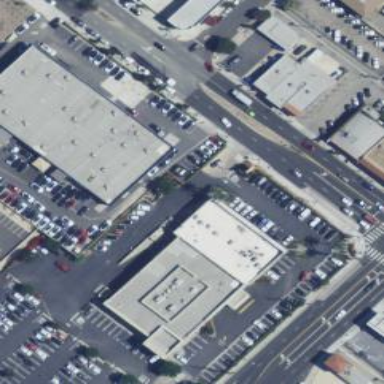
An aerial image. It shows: Commercial building with car shop.